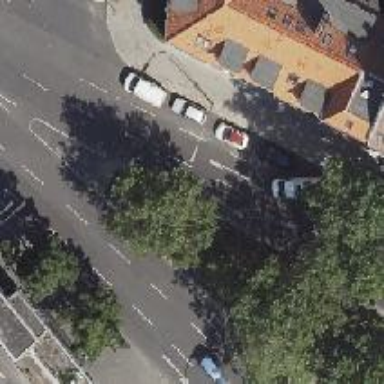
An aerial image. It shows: Tertiary road with asphalt surface. It is dual carriageway with right lane designated for parking.